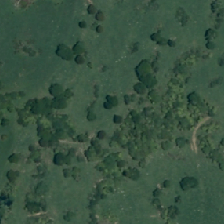
Land cover: high_producing_grassland